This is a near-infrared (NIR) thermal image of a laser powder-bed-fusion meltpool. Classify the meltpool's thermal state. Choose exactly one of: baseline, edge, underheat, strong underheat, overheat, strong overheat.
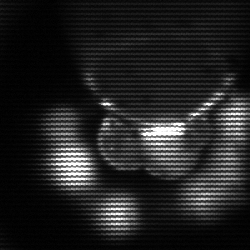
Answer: edge